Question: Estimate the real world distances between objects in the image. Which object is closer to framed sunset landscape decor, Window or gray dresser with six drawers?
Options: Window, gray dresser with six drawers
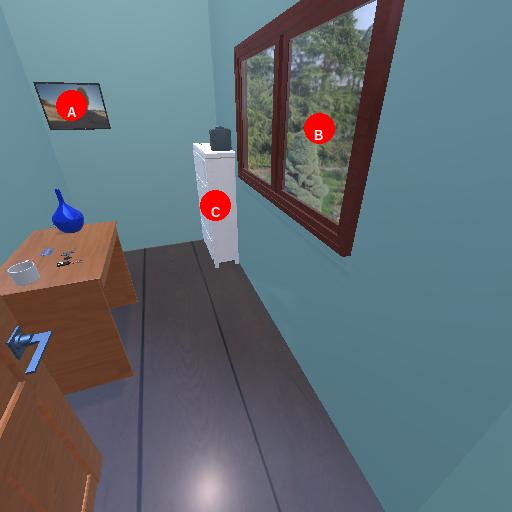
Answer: Window